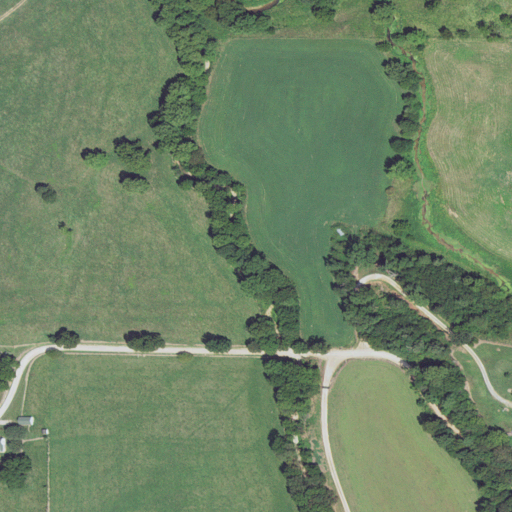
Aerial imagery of valley in Missouri named Candy Hollow containing pasture, open development, deciduous forest, low intensity development, and medium intensity development